Question: How to create watermark text box in Crystal Reports vb.net 2012?
Have to create class for that? Please send me a sample of code or procedure on how to do that.. Thank you very much..
its just like the word "CONFIDENTIAL" in my sample image below:

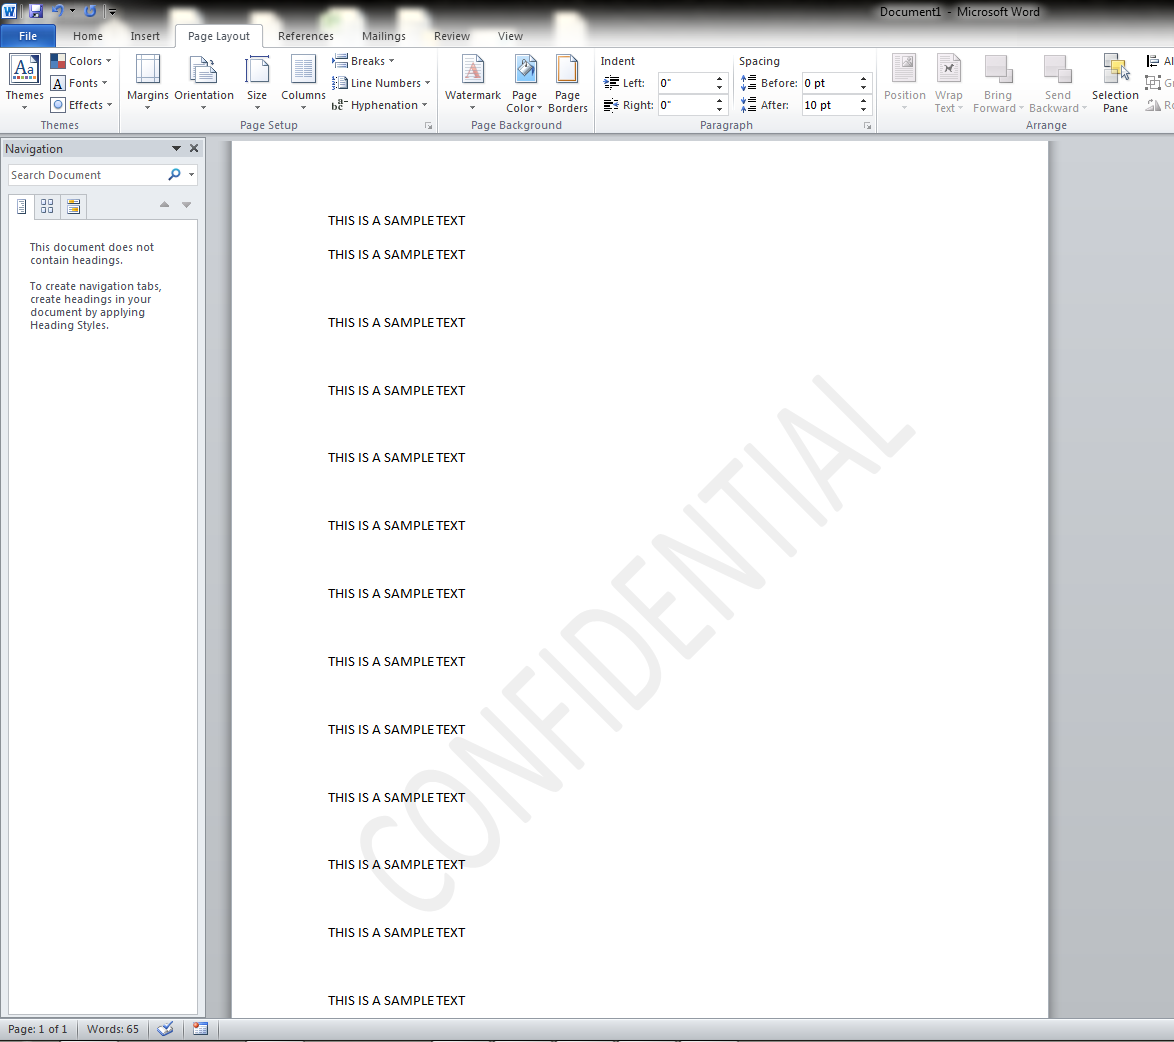
Answer: Adding watermark is simply need to setting <URL> is article.